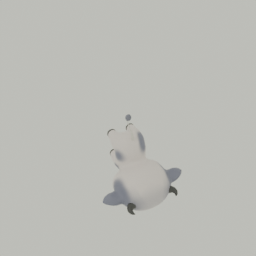
Label: animals